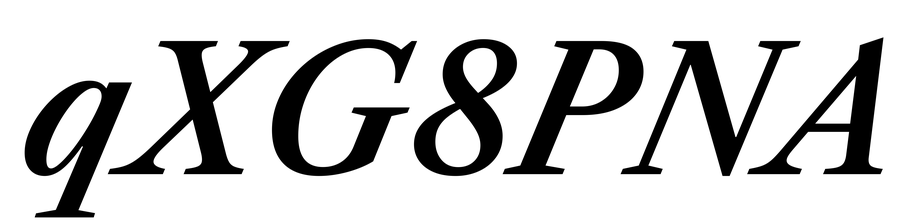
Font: LibreCaslonText-Italic_SemiBold_Italic